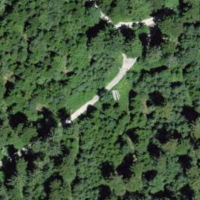
EUNIS habitat code: 44
Species observed at this site:
Sorbus aucuparia